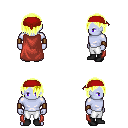
a pixel art fantasy rpg character, male body template, dark elf, purple skin, maroon cape, white pants, gold bangs hairstyle, red bandana, leather bracers, black shoes, four views (front, back, left, right), 2x2 character sprite sheet, small pixel art, hard edges, no anti-aliasing